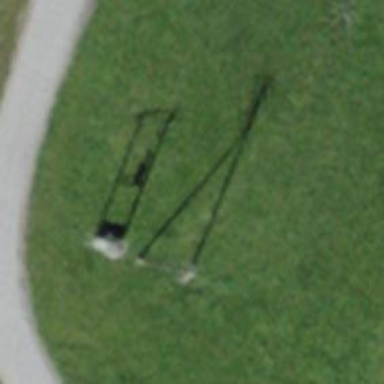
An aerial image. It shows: Transformer.